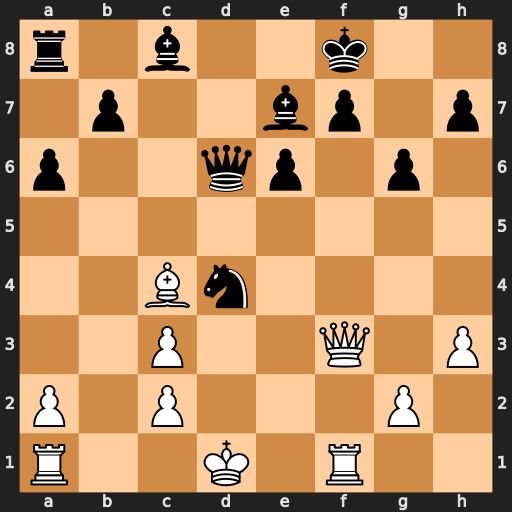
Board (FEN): r1b2k2/1p2bp1p/p2qp1p1/8/2Bn4/2P2Q1P/P1P3P1/R2K1R2
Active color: w
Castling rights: -
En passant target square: -
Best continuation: Qxf7#